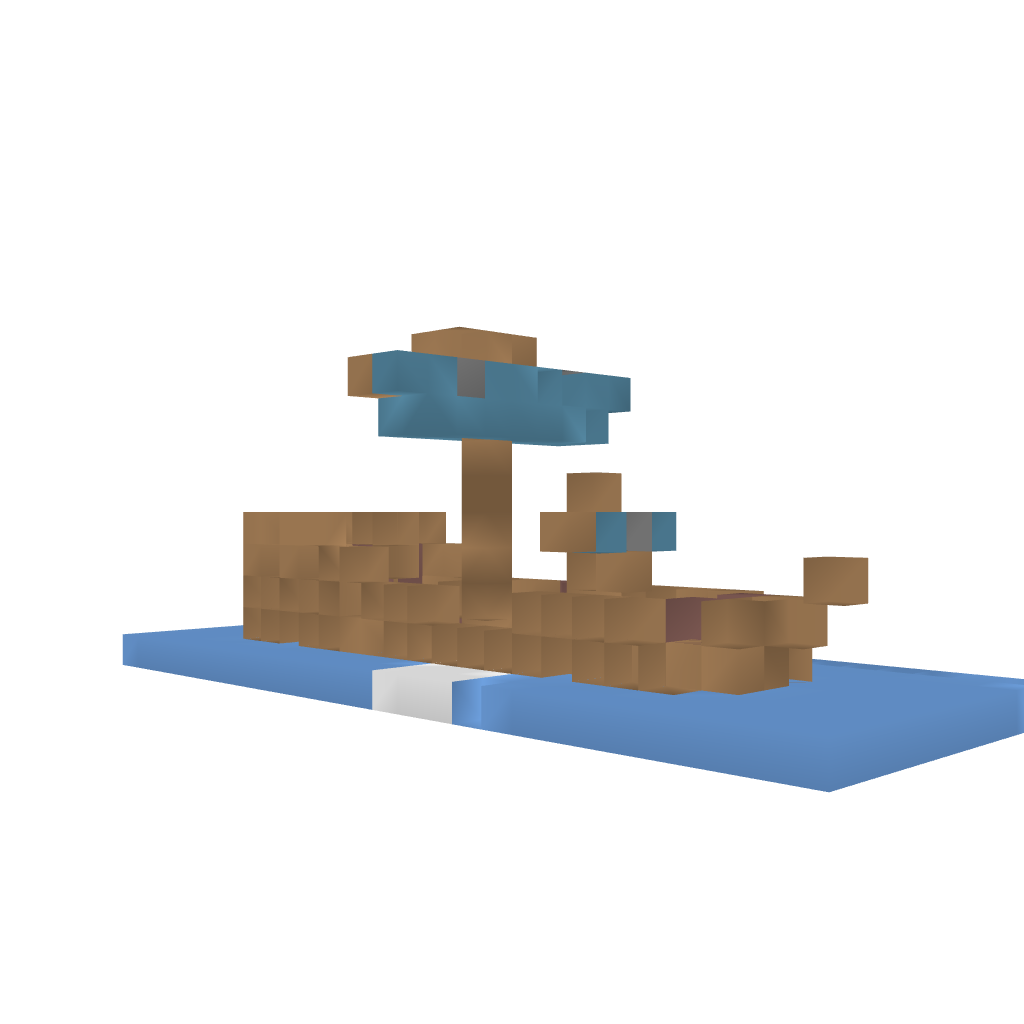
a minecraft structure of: Small Ship good quality